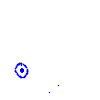
Particle: kaon